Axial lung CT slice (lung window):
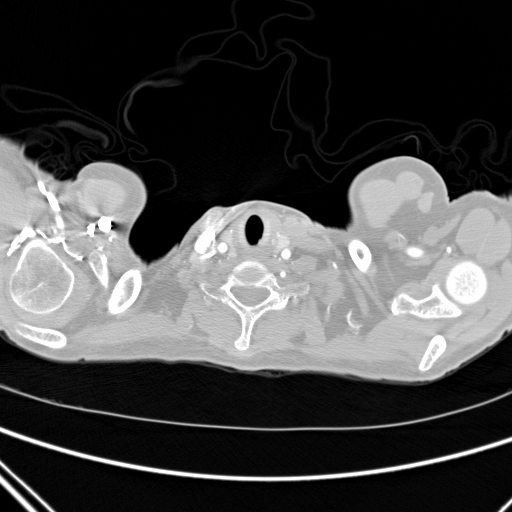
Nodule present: no